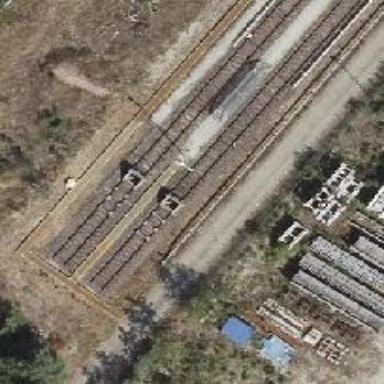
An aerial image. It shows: Yard used for service maintenance of electrified light rail railway.